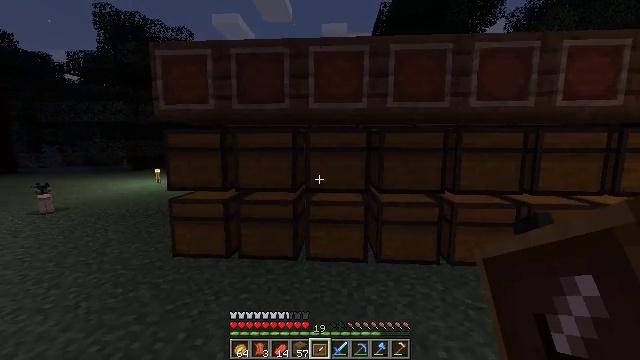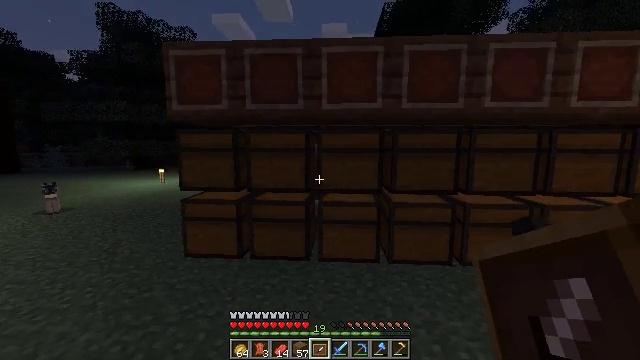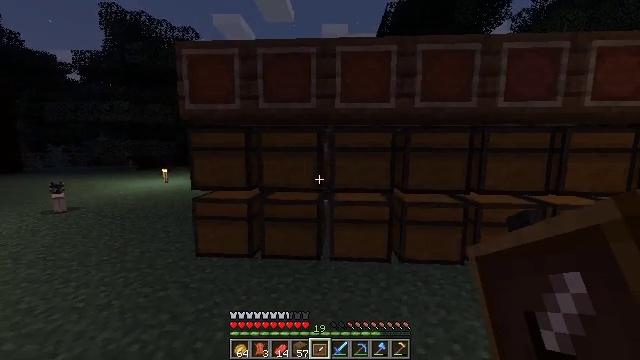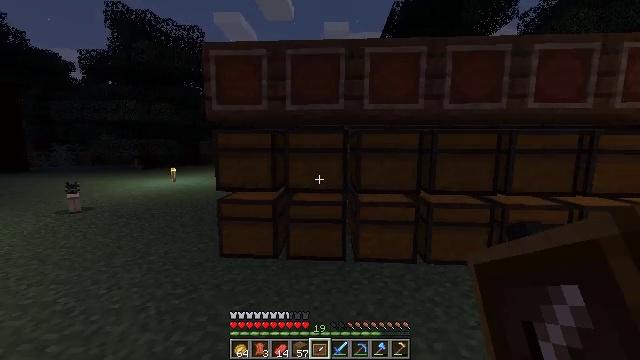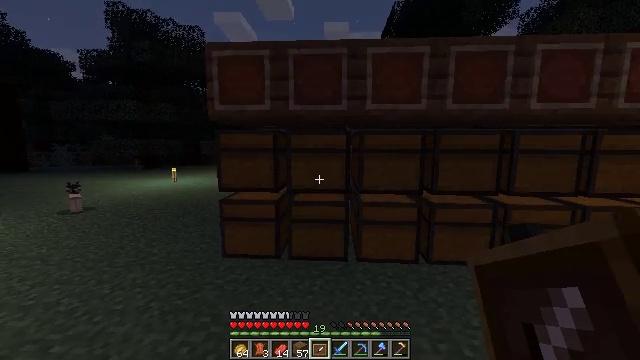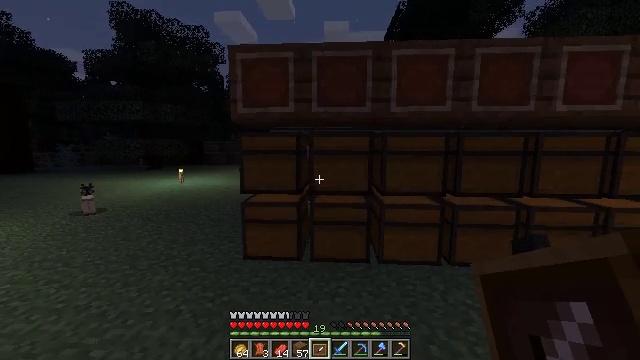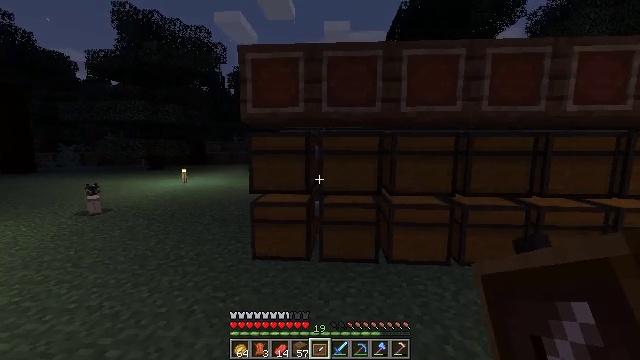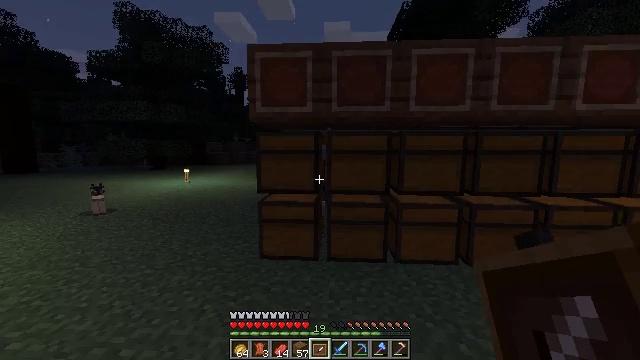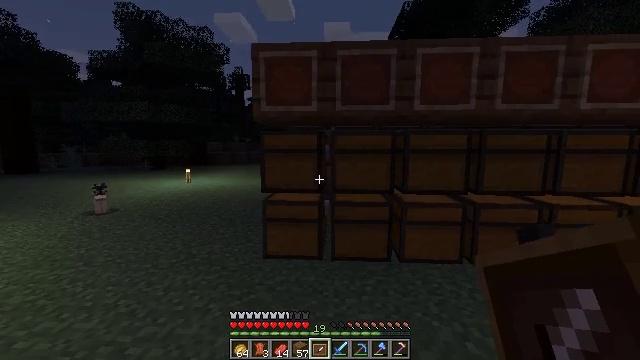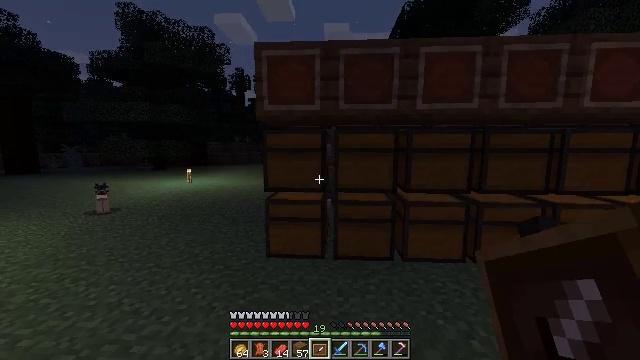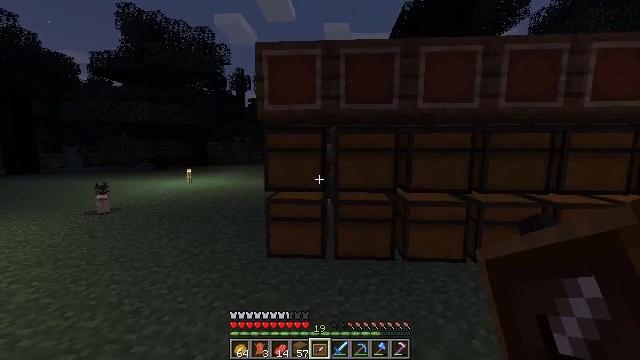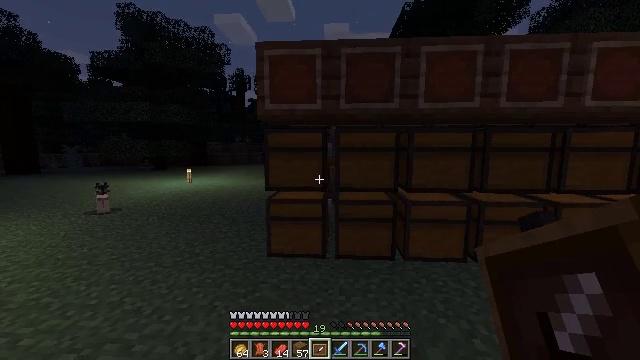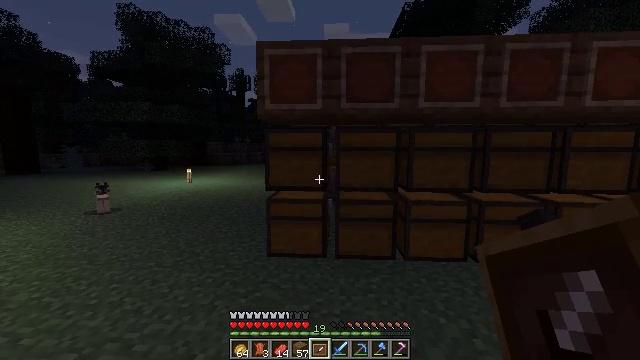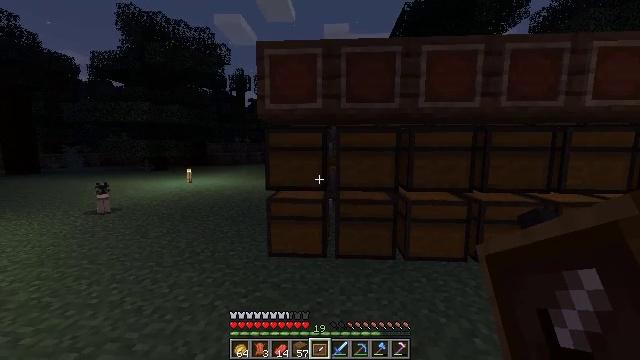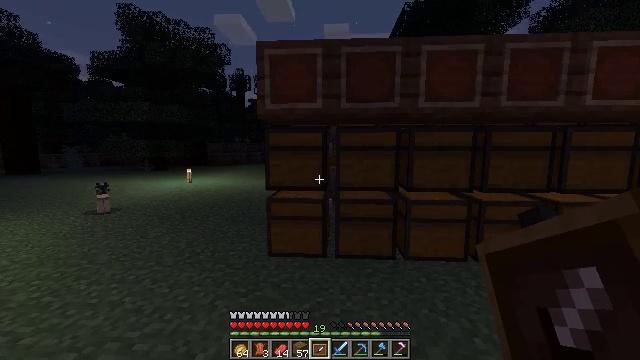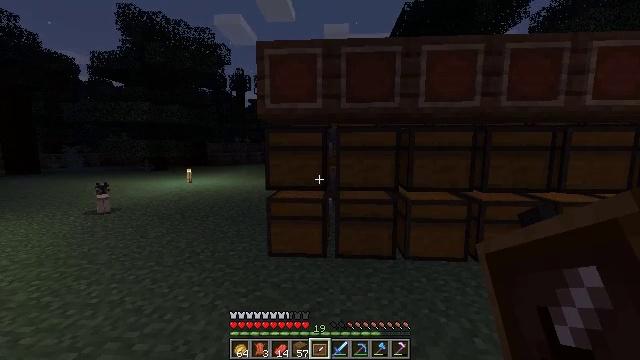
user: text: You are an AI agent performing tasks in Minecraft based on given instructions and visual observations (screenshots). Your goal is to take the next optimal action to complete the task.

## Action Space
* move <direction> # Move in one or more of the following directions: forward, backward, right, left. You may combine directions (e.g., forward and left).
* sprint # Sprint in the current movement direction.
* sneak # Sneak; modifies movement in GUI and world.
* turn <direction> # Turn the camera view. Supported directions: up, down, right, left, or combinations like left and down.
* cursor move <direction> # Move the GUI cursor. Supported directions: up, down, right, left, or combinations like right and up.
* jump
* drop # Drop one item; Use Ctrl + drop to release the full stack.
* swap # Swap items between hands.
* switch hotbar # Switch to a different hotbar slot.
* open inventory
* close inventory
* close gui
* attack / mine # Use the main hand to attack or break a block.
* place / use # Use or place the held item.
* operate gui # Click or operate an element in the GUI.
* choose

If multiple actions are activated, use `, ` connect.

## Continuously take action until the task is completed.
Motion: motion action
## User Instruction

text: Dig up carrots from the soil.
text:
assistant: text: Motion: move left
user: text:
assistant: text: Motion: move left
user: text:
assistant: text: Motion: move left
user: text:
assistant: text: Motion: move left
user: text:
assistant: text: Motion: move left
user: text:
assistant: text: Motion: no_op
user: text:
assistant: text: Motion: no_op
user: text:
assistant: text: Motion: no_op
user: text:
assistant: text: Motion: no_op
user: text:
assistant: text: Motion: no_op
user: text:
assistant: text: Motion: no_op
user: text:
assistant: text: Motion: no_op
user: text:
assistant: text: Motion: no_op
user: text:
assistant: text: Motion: no_op
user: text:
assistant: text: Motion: no_op
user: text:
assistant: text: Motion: no_op
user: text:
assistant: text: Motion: no_op
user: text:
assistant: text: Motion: no_op
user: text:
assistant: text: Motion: no_op
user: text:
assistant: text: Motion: no_op
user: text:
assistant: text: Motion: no_op
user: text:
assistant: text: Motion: no_op
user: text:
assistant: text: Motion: no_op
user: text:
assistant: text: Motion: no_op
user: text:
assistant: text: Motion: no_op
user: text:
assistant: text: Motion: no_op
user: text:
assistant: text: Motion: no_op
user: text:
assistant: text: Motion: no_op
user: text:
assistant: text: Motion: no_op
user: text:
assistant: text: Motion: no_op